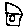
Label: house